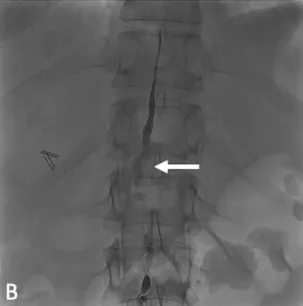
Thoracic duct embolization via percutaneous puncture of the cisterna chyli. Fluoroscopic imaging showing the cisterna chyli (white arrow).
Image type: radiology (x_ray)